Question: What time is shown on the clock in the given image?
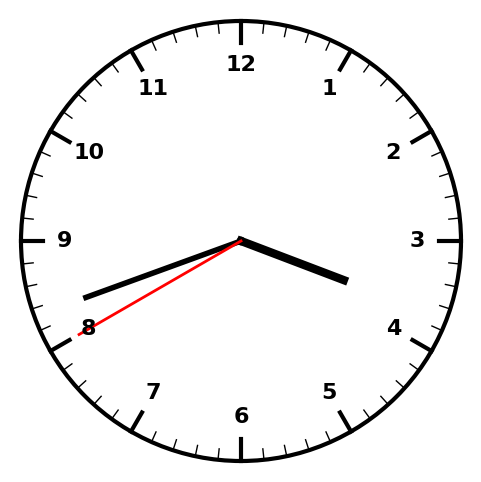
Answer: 03:41:40